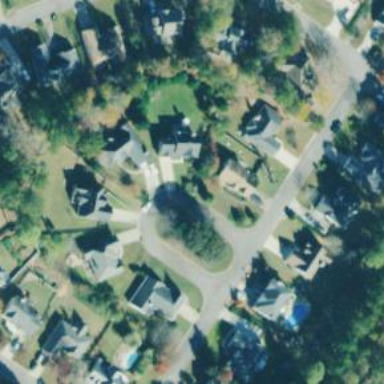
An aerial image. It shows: Residential road.